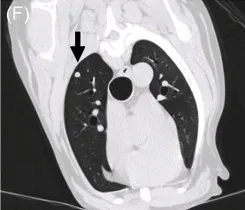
Transverse lung window.
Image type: radiology (ct)